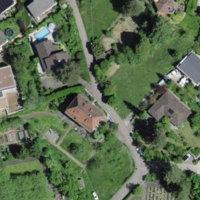
EUNIS habitat code: 55
Species observed at this site:
Aquilegia vulgaris